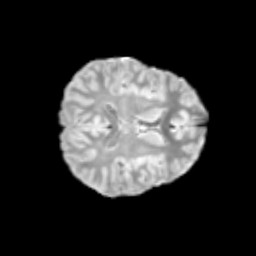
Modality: T2w
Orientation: axial
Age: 13
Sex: female
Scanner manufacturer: siemens
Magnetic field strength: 3 T
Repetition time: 3.8 s
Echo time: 0.07 s